Question: I'm trying to customize UITabBarItem but I'm having problems with the image's position.

The image size is 81px x 49px, the same height as the UITabBar. This is how I set the image:
'''
// AppDelegate
BlocosController *blocos = [[[BlocosController alloc] initWithManagedObjectContext:moc] autorelease];
UINavigationController *navBlocos = [[[UINavigationController alloc] initWithRootViewController:blocos] autorelease];
tabBarController = [[UITabBarController alloc] initWithManagedObjectContext:moc];
tabBarController.viewControllers = [NSArray arrayWithObjects: navData, navBlocos, navBairro, navAtualizar, nil];
// ...
// BlocosController.m
- (id)initWithNibName:(NSString *)nibNameOrNil bundle:(NSBundle *)nibBundleOrNil {
self = [super initWithNibName:nibNameOrNil bundle:nibBundleOrNil];
if (self) {
self.tabBarItem = [[[UITabBarItem alloc] initWithTitle:TITLE image:nil tag:10] autorelease];
[[self tabBarItem] setFinishedSelectedImage:[UIImage imageNamed:@"tab_bar_blocos_selected"] withFinishedUnselectedImage:[UIImage imageNamed:@"tab_bar_blocos_unselected"]];
}
return self;
}
'''
<URL>
Why is the finishedImageSelected and the unselected are placed unaligned with the tab tab? How to fix it?
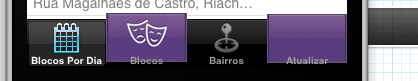
Answer: I've found the correct way to accomplish this and made a post: <URL>.
Basically the problem is that finishedImage is the icon not the icon and the background, it's possible to use with the background by adjusting the imageInset property.